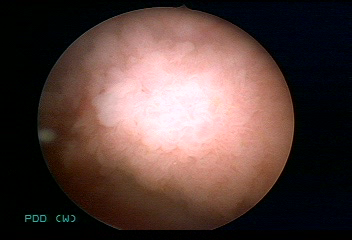
Modality: WLC
Class: Malignant
Subclass: LowGradePapillary
Lesion: L1
Stage: Ta
Morphology: Papillary
Bladder cancer association: Yes
Annotated structures: Tumor